Brain MRI, t1w sequence, axial 2D slice.
Patient: age 34, sex M, weight 95 kg, height 1.95 m
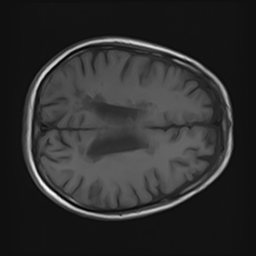